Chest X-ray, AP view. Patient: 42 years old, sex F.
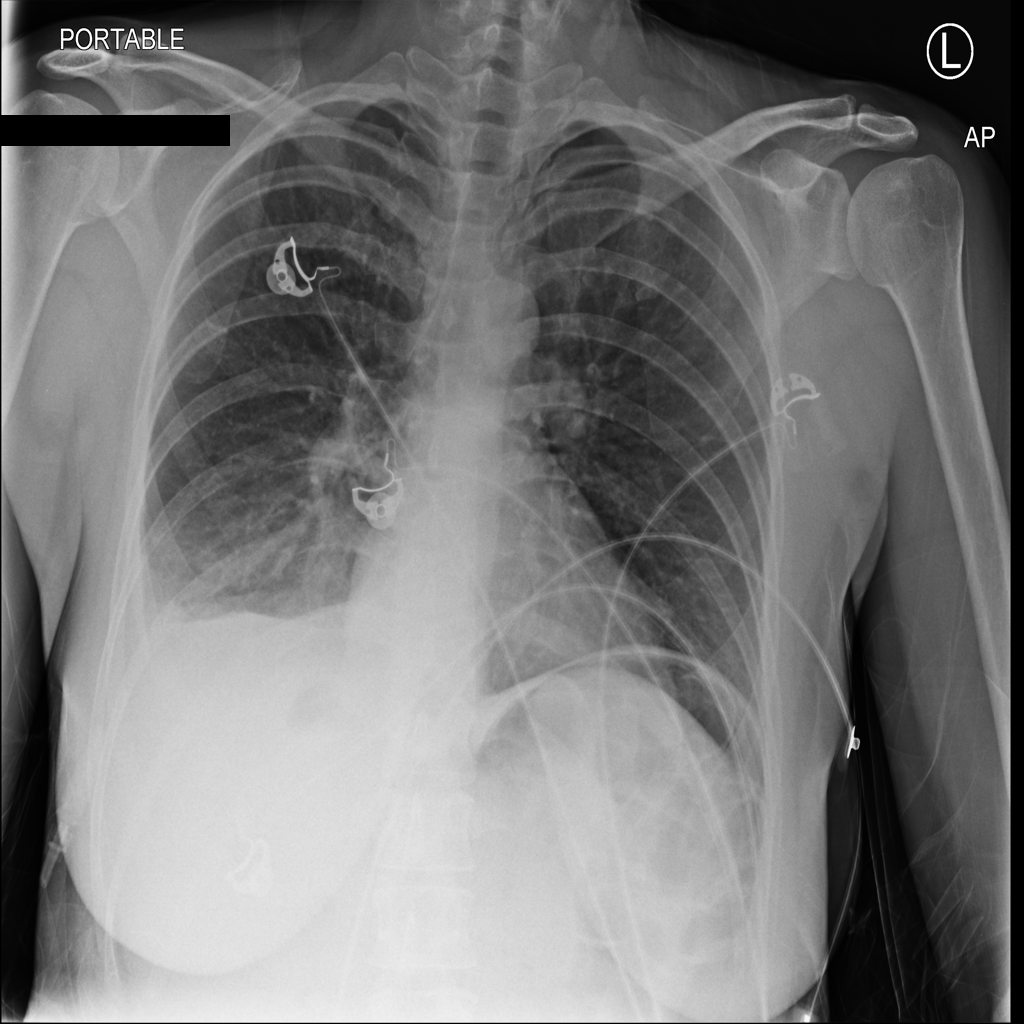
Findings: Atelectasis, Effusion, Infiltration